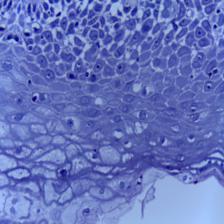
Diagnosis: Normal